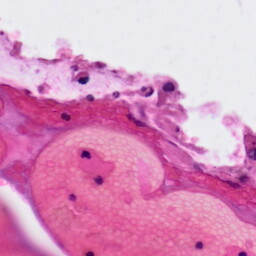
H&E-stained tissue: Colon